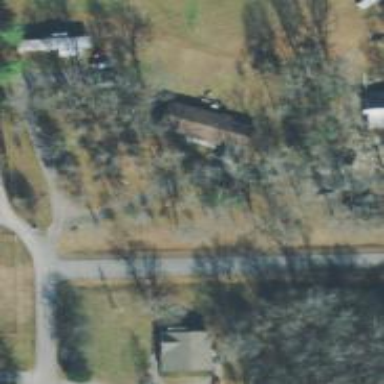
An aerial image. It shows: Driveway leading to service road.